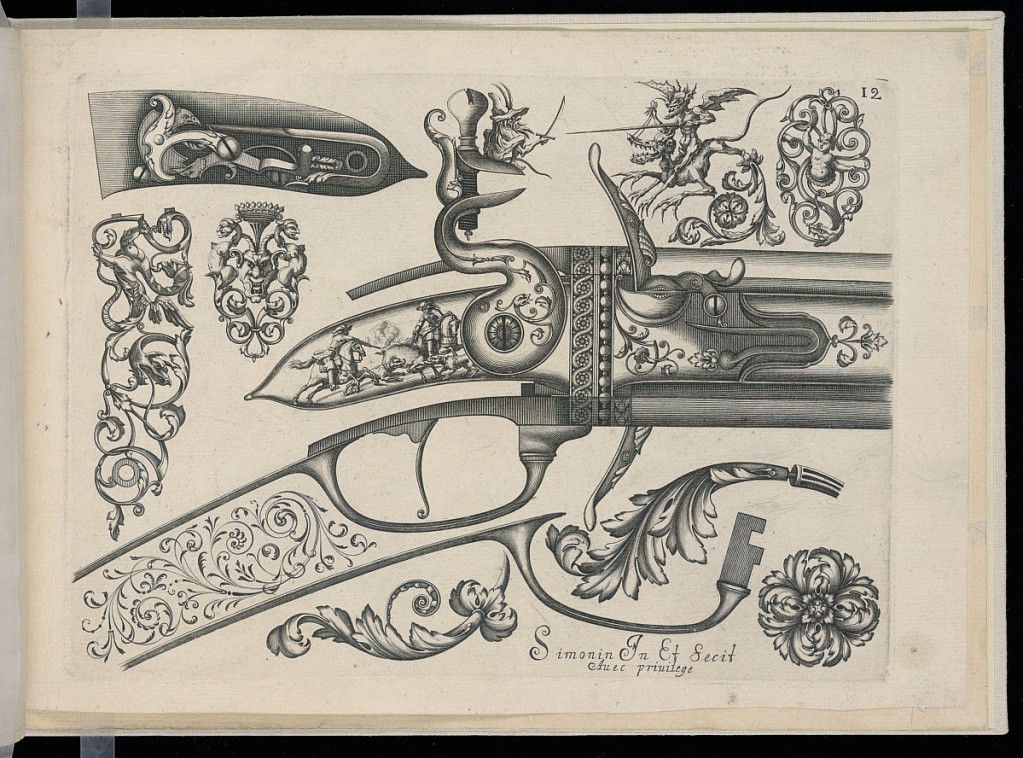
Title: Designs for Firearms Ornament and Fittings
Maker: Claude Simonin, French, ca. 1635 – 1721
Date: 1705
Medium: Engraving on laid paper
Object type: Print
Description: Plate twelve from a pattern book with designs for firearm fittings and ornament featuring grotesque motifs, fantastical creatures, men on horseback hunting with dogs, mascarons (masks), foliate scrolls, rosettes, and scrolling leaves (rinceaux). The plate is numbered and signed.